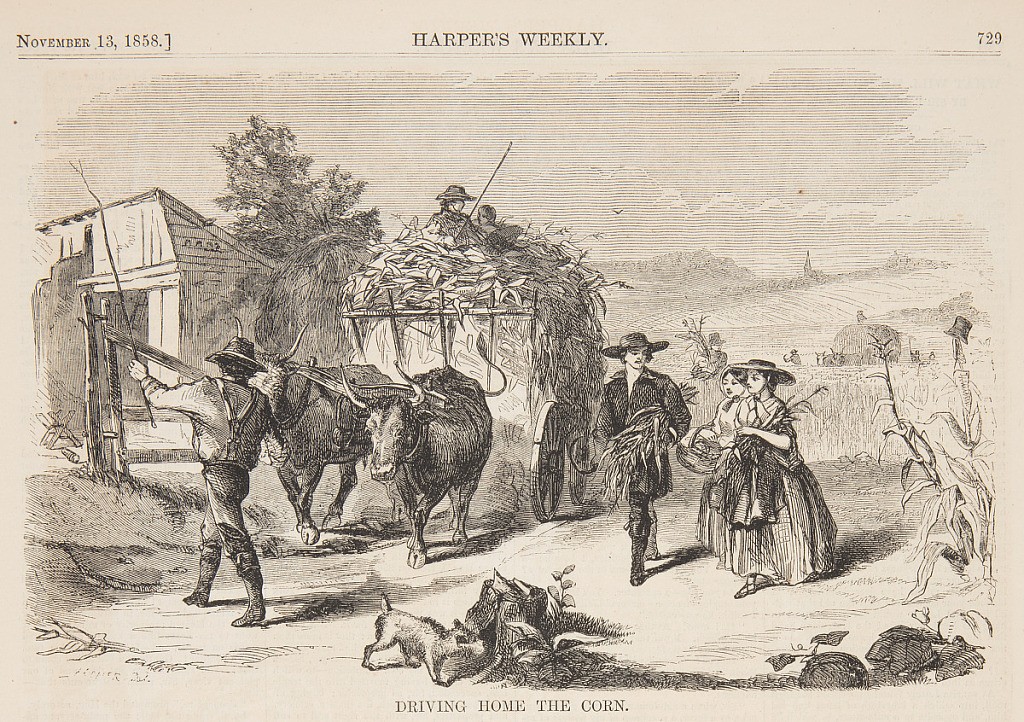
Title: Driving Home the Corn
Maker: Winslow Homer, American, 1836–1910
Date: November 13, 1858
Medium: Wood engraving in black ink on paper
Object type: Print
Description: A man and two women coming home with the corn as another man drives the ox-teams. Upper half of the page.